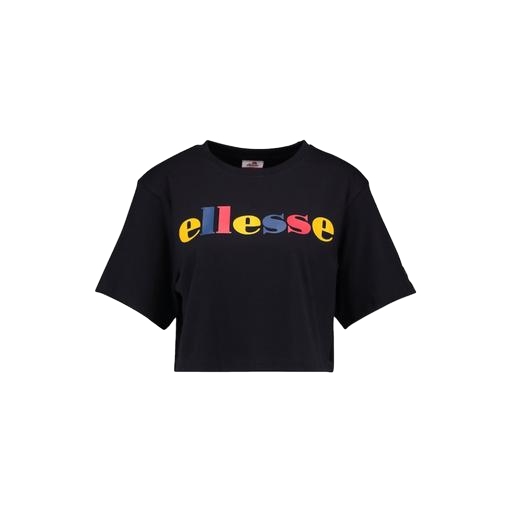
multicolor tess t-shirt, black melrose t-shirt, multicolor être cécile t-shirt, white background